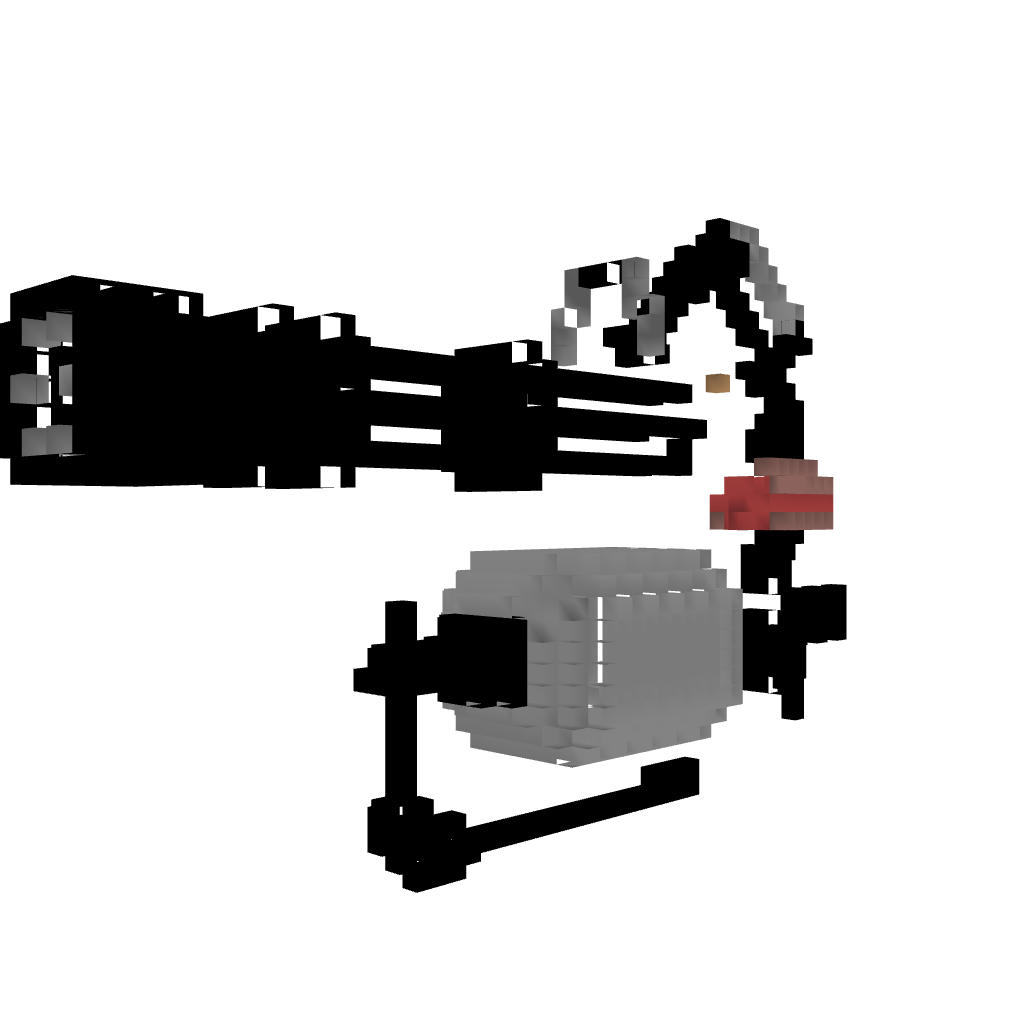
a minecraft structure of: minigun bad low quality